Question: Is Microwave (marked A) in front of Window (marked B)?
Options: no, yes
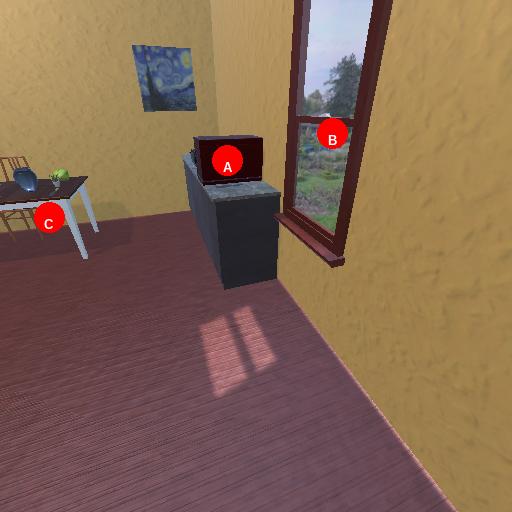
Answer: no